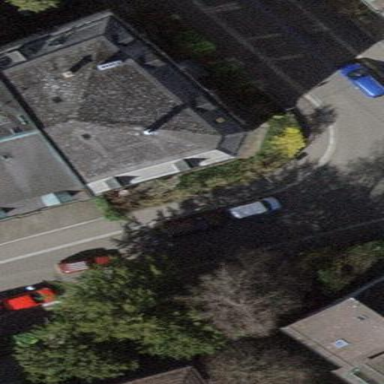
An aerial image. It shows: Building with hipped roof shape.